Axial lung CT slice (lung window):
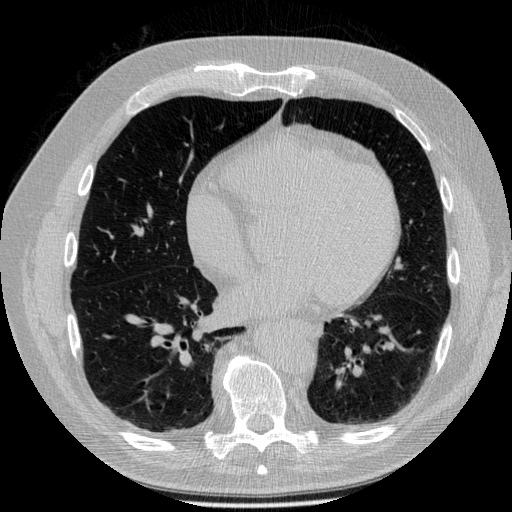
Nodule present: no